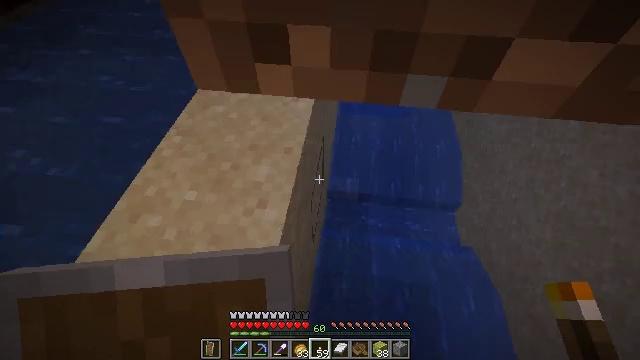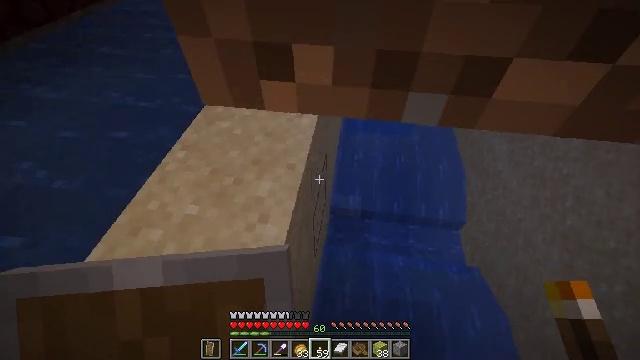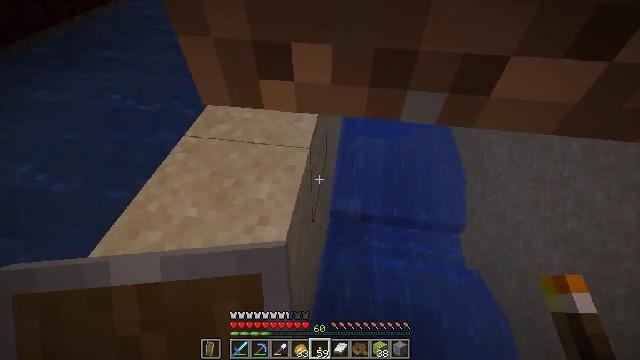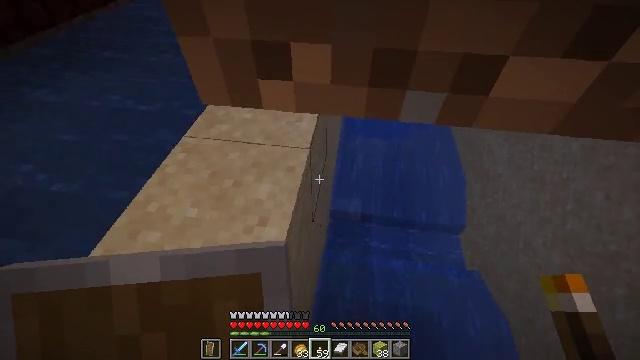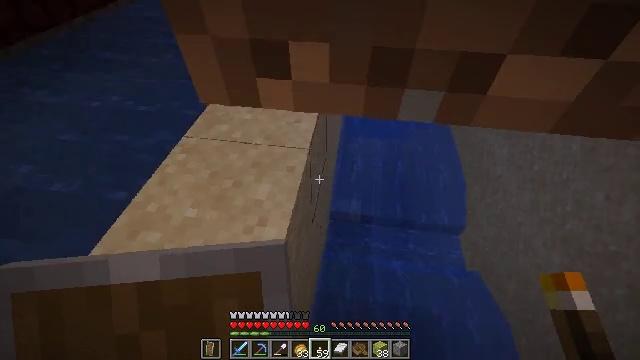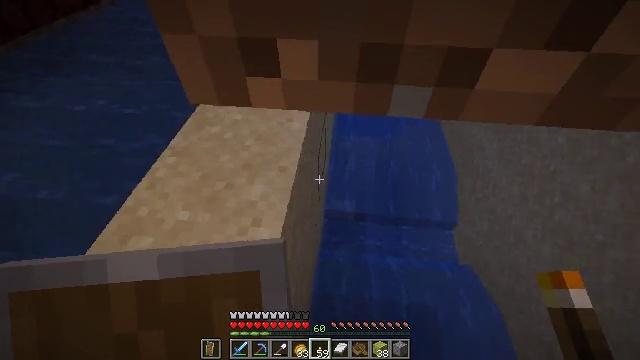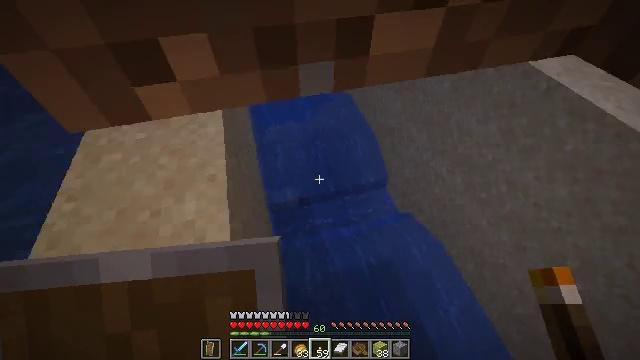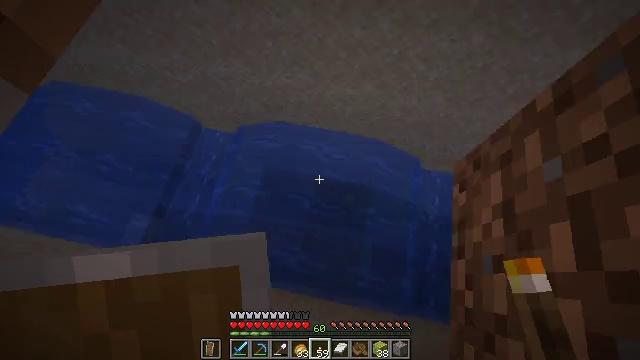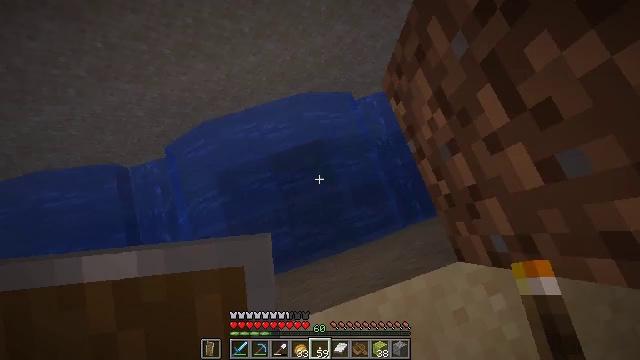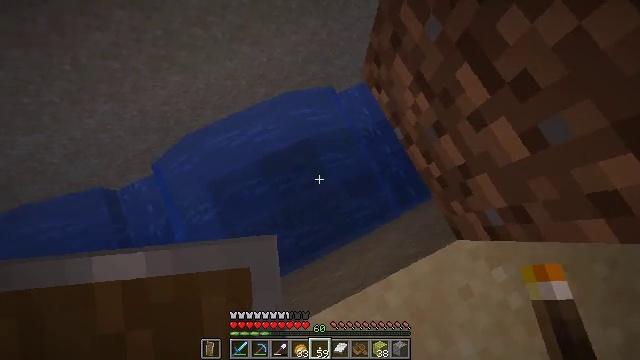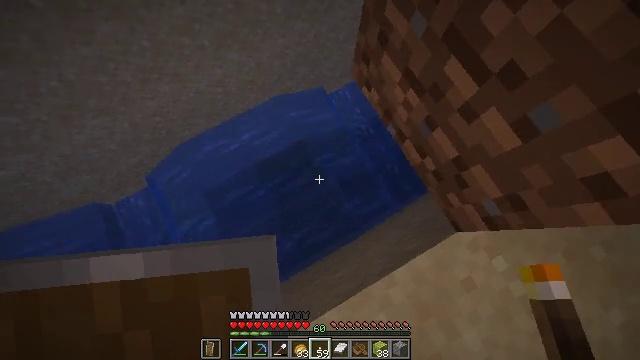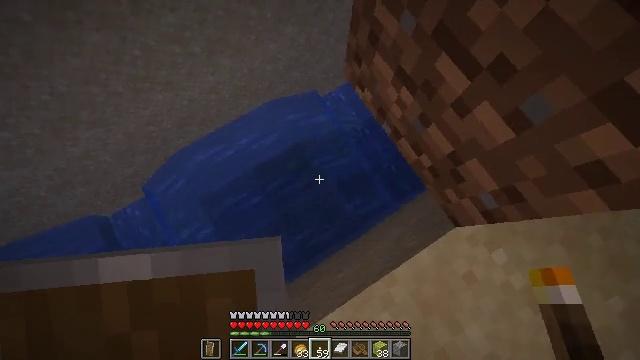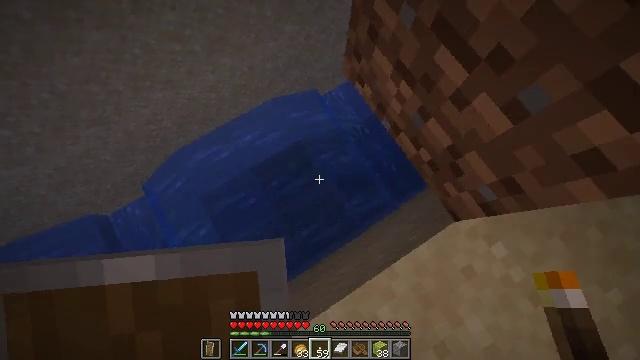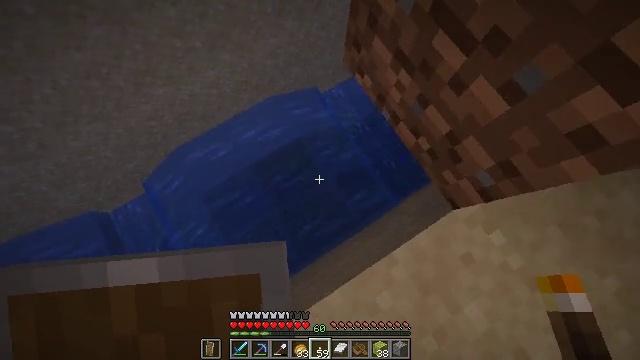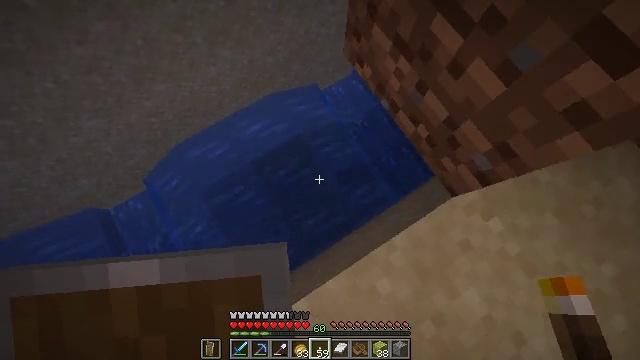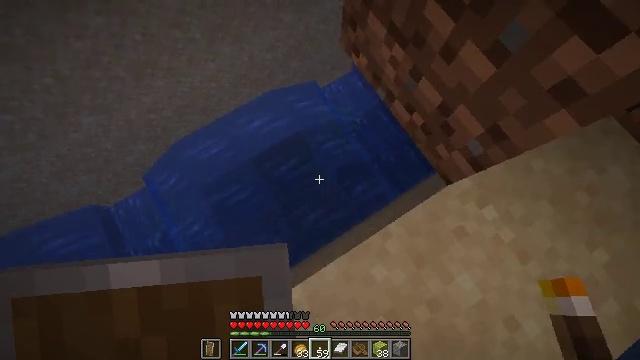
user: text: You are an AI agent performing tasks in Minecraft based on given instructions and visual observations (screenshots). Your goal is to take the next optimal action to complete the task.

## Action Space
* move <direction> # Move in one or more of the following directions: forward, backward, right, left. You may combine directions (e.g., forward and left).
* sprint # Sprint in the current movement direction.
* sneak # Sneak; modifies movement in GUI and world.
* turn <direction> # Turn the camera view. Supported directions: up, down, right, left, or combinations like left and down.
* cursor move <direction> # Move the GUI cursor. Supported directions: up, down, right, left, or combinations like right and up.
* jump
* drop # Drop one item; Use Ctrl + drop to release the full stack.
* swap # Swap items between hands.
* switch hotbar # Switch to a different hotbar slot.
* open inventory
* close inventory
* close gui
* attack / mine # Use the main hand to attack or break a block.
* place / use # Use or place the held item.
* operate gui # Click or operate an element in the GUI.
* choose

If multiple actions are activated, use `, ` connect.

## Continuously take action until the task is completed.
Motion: motion action
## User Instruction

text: Break the wet sponge block.
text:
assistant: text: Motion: sneak, turn up
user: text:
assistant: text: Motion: sneak
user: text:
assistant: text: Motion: sneak
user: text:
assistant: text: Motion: sneak
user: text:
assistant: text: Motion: sneak, turn right
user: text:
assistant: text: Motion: sneak, turn right and down
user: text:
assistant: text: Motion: sneak, turn right and down
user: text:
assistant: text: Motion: sneak, turn right and down
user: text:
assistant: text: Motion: sneak, turn right
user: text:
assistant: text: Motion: sneak, turn right
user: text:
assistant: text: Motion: move back, sneak, turn right
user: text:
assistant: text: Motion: move back, sneak
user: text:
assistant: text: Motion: move back, sneak
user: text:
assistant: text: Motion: move back, sneak
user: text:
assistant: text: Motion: move back, sneak
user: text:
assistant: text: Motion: move back and move right, sneak
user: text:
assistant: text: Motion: move back and move right, sneak
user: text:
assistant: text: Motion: move back and move right, sneak, turn right and up
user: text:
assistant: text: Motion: move back and move right, sneak, turn right and up
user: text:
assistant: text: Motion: move back and move right, sneak, turn right and up
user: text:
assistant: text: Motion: move back and move right, sneak, turn right and up
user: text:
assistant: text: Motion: sneak, turn right and up
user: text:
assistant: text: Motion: sneak, turn right and up
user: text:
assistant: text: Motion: sneak, turn right and up
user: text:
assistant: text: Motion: turn right and up
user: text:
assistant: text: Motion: turn right and up
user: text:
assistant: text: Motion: turn right and up
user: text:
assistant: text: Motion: turn right and up
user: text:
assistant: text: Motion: turn right
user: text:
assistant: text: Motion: no_op